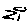
Label: zigzag